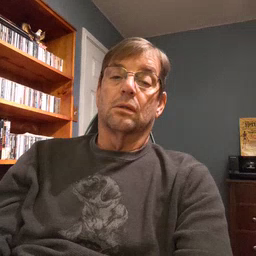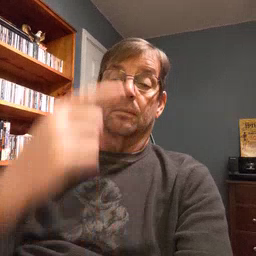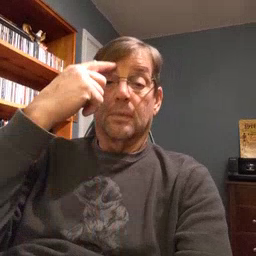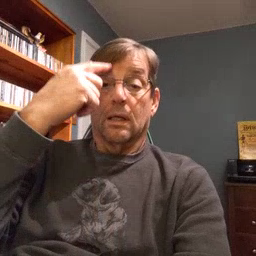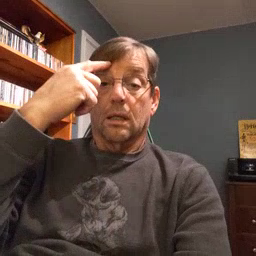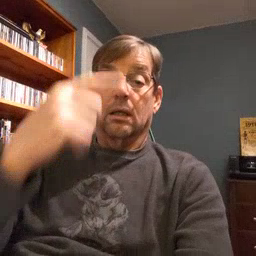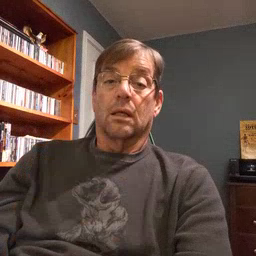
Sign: penny